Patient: sex M, age 21
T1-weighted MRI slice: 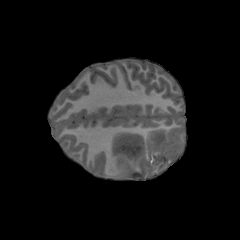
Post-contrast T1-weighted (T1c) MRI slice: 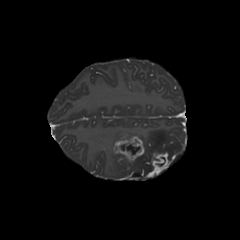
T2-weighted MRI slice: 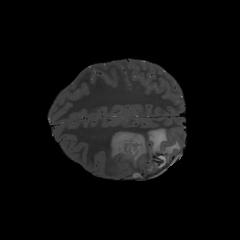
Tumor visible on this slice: yes
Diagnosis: Glioblastoma, IDH-wildtype
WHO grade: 4